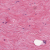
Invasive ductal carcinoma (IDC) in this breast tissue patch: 0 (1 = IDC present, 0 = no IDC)